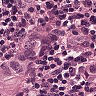
Metastatic tissue present: yes